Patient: sex M, age 69
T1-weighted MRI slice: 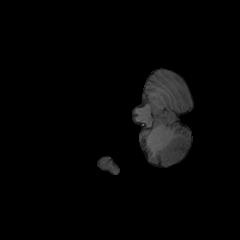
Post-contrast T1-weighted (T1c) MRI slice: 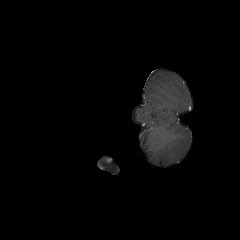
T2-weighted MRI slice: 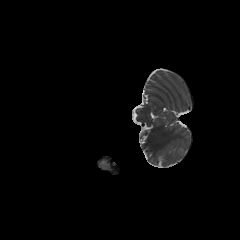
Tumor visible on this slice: no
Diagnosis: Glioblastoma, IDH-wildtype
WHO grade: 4